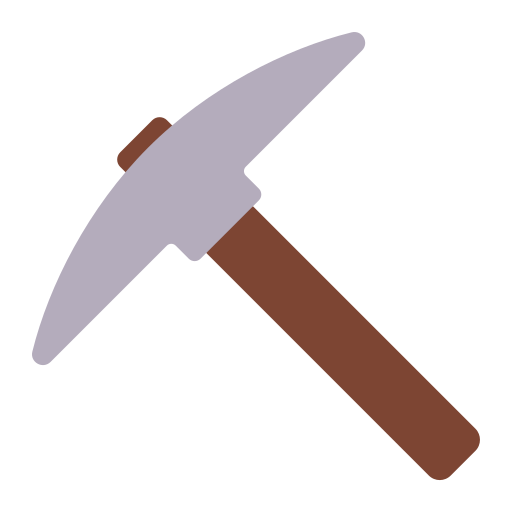
pick flat